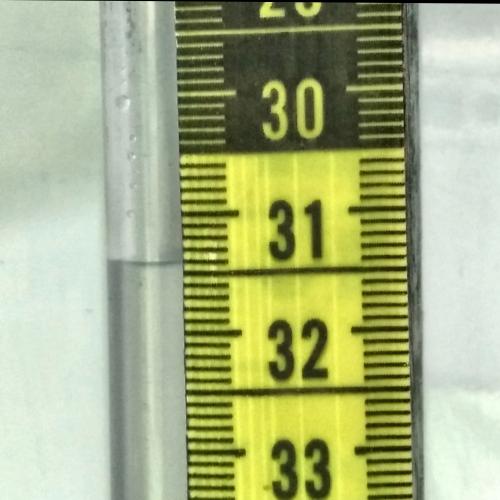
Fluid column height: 31.4 cm